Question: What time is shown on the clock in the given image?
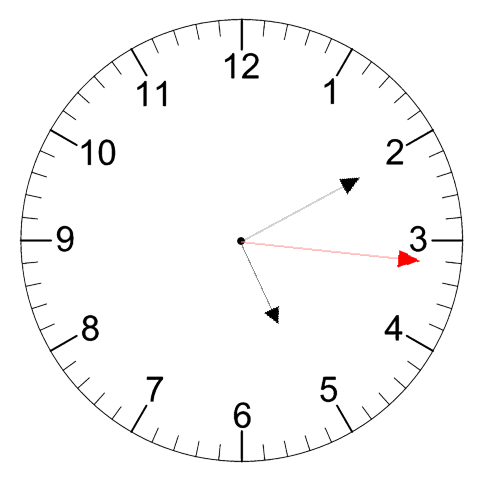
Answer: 05:10:16